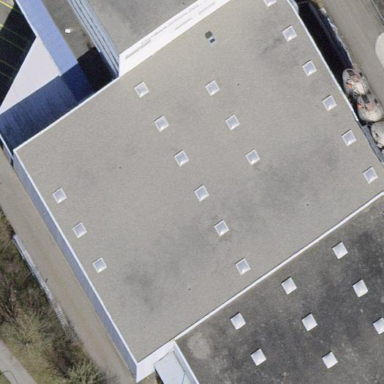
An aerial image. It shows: Industrial building.